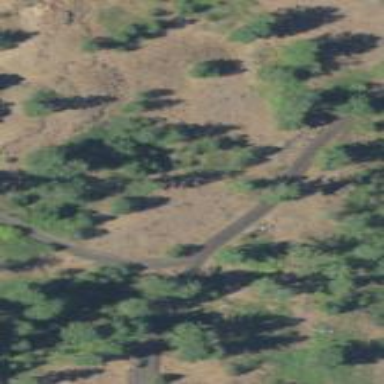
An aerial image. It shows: Evergreen woodland with needle-leaved trees.